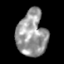
Tissue: skin
Cell type: Epithelial cells
Senescence score: 0.2743
Nuclear area (px): 1319
Mean DAPI intensity: 153.147